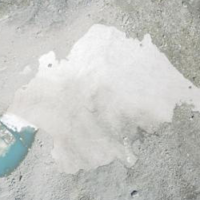
EUNIS habitat code: 48
Species observed at this site:
Phoenicurus ochruros
Montifringilla nivalis
Falco tinnunculus
Oenanthe oenanthe
Pyrrhocorax graculus
Aquila chrysaetos